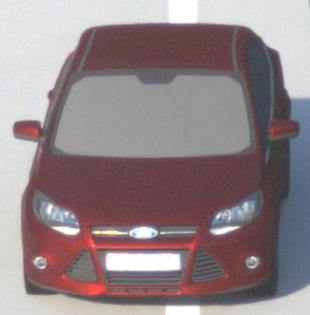
Make: Ford
Model: Focus 1.6 Ti-VCT
Detailed model: Focus (III)
Model produced from: 2011/09
Model produced until: 2014/09
Doors: 5
Color: red
Road condition: dry road
Daytime: sunrise or sunset
Contrast: medium contrast